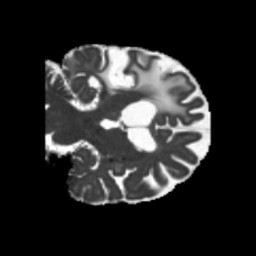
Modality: MD
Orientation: coronal
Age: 52
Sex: male
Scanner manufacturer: siemens
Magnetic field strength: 3 T
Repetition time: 5.25 s
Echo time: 0.08 s